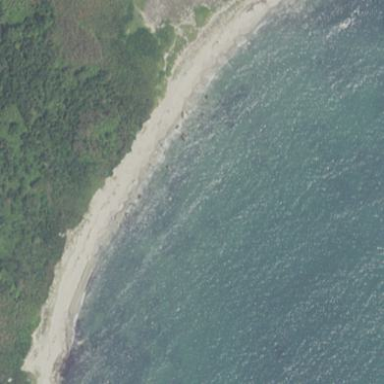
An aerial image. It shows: Sandy beach.